Field crop: maize
Growth stage: 2
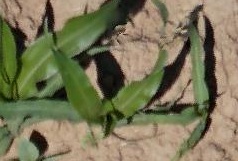
Species: maize